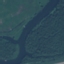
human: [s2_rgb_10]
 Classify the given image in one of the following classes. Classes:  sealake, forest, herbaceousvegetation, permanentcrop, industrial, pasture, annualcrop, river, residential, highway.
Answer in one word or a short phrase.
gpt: River